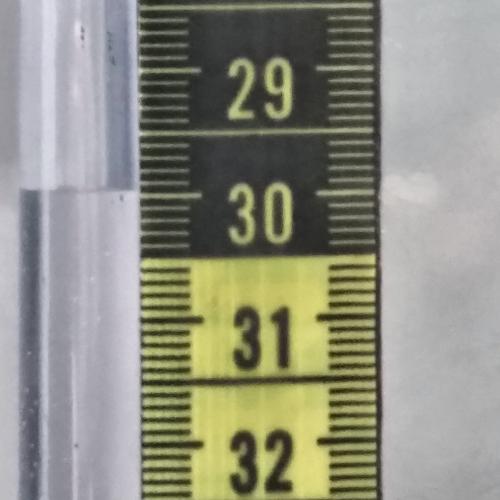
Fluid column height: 30.0 cm